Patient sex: M
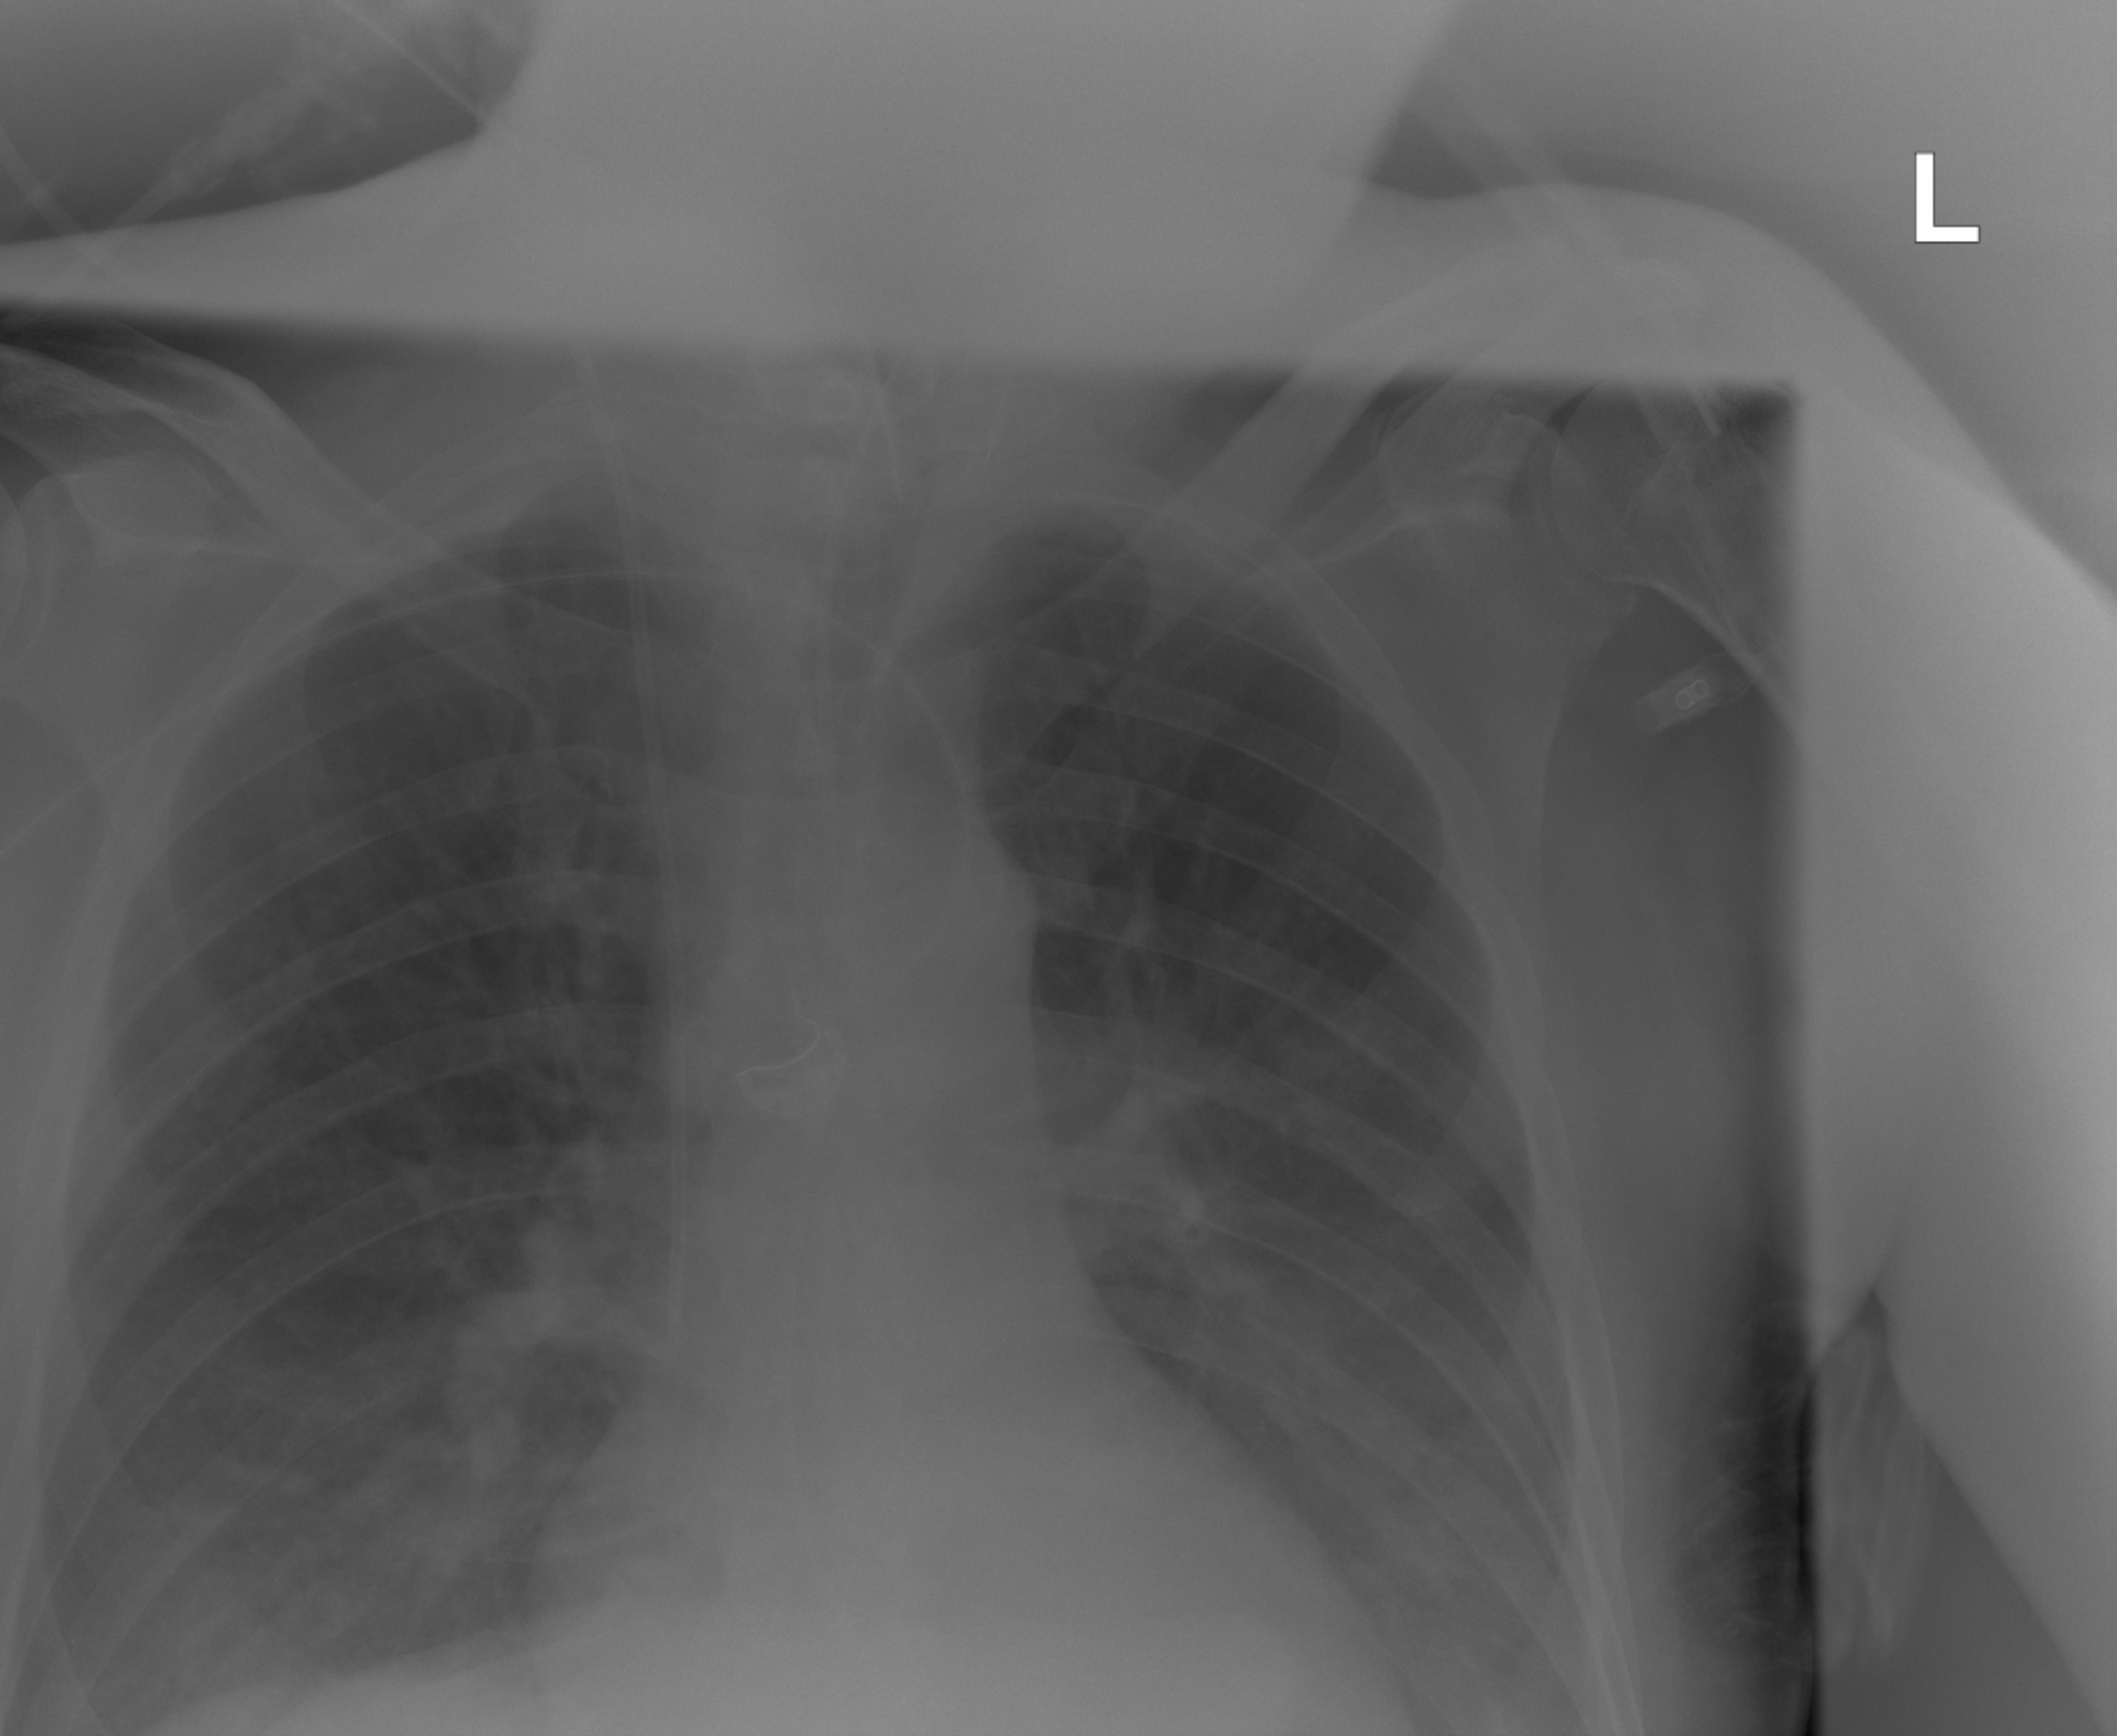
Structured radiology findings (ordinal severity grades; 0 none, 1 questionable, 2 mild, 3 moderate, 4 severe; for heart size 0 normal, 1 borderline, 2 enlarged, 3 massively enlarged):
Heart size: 0
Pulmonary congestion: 2
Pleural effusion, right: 0
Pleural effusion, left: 0
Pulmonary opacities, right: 2
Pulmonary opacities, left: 2
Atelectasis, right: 0
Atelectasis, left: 0